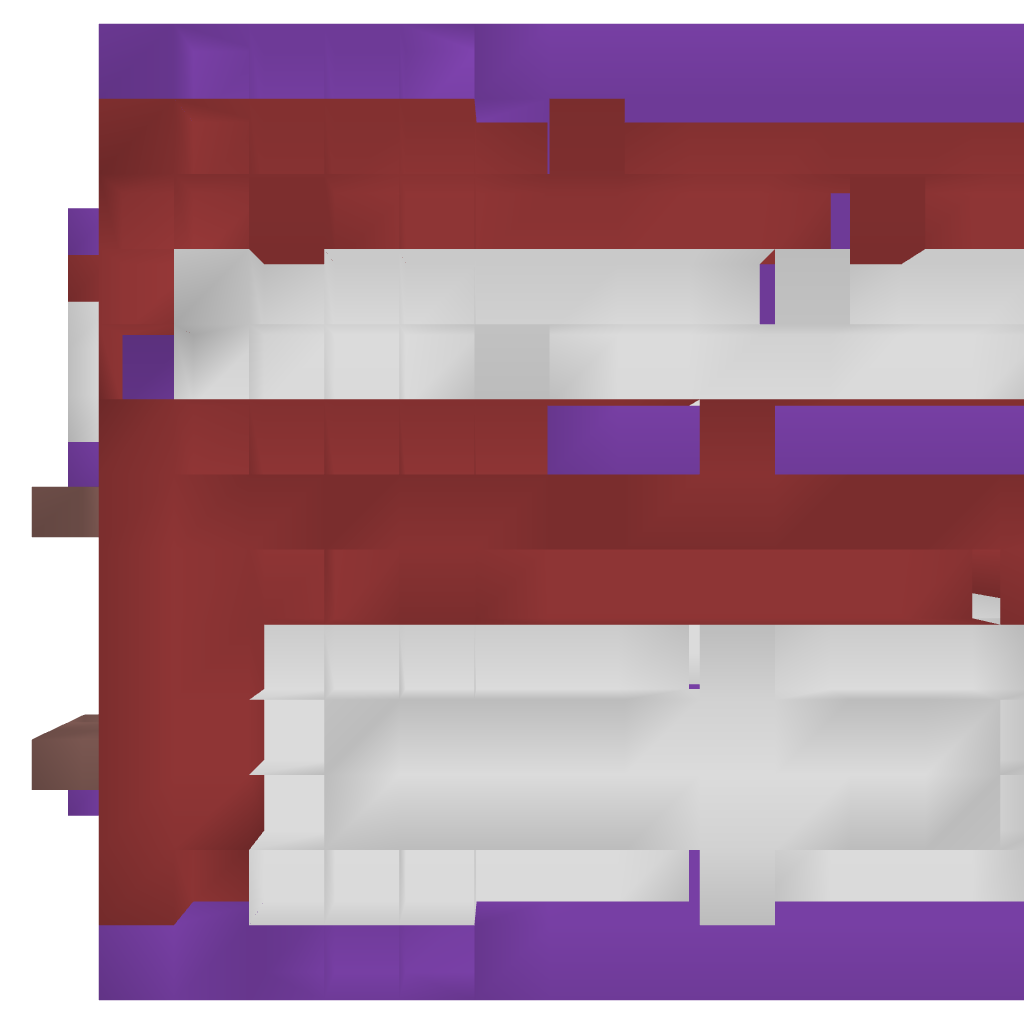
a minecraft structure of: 2 Story stackable mansion bad low quality